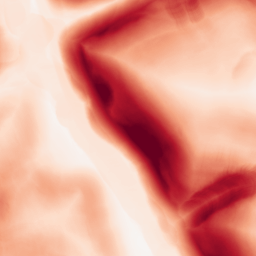
Category: morphological
Decomposition family: morphological_gradient
Decomposition parameters: size: 15
shape: disk
Upsampling method: bilinear
Upsampling parameters: scale: 2
Upsampling scale: 2